高一 · 计数
020 秋・二道区校级期末）某种产品的广告费支出 $x$ 与销售额 $y$ （单位：百万元）之间有如下对应数据:

| $x$  |  2   |  4   |  5   |  6   |  8   |
| :--: | :--: | :--: | :--: | :--: | :--: |
| $y$  |  30  |  40  |  60  |  50  |  70  |

（1）画出散点图;

（2）求回归直线方程;

（3）试预测广告支出为 10 百万元时，销售额多大?

（注: $b=\frac{\sum_{i=1}^{n} x_{i} y_{i}-n \bar{x} \bar{y}}{\sum_{i=1}^{n} x_{i}{ }^{2}-n x^{2}}, a=\bar{y}-b \bar{x}$.
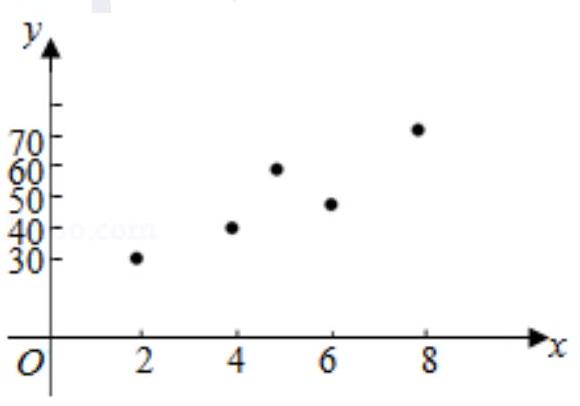
答案: 解：（1）根据表中所列数据可得散点图如图:

(2) $\bar{x}=5, \bar{y}=50, \sum_{i=1}^{5} x_{i}{ }^{2}=145, \sum_{i=1}^{5} y_{i}{ }^{2}=13500, \sum_{i=1}^{5} x_{i} y_{i}=1380$,

$\therefore b=\frac{1380-5 \times 5 \times 50}{145-5 \times 5^{2}}=6.5, a=50-6.5 \times 5=17.5$,

$\therefore y=6.5 x+17.5$;

(3) $x=10$ 时, $y=6.5 \times 10+17.5=82.5$ （百万元）.